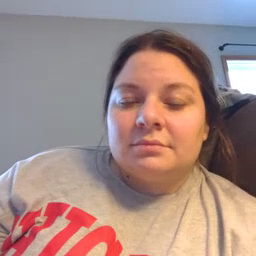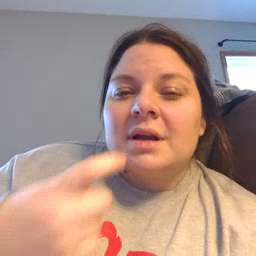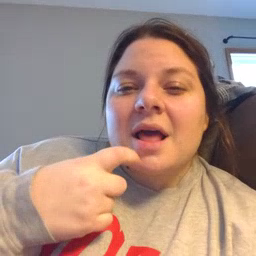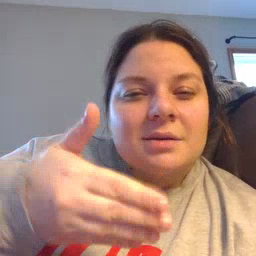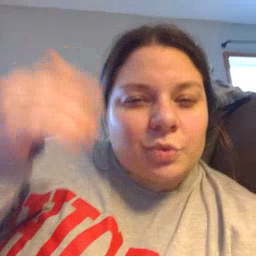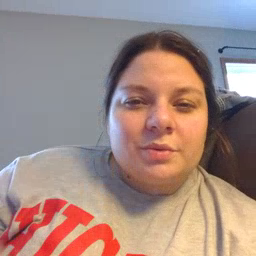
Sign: glasswindow